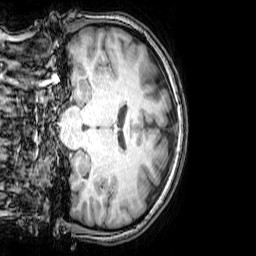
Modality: T1w
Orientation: coronal
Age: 22
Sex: female
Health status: healthy
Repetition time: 0.081 s
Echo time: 0.037 s